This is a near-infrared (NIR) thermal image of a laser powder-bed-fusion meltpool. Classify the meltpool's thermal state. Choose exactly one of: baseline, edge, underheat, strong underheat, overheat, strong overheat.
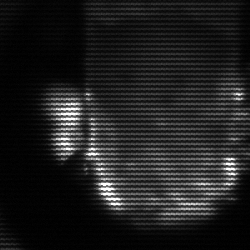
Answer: baseline